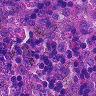
Metastatic tissue present: no